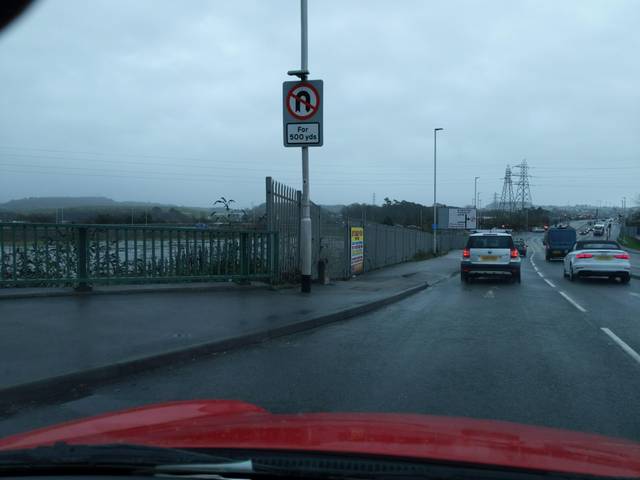
Region: United Kingdom
Coordinates: 50.371, -4.114